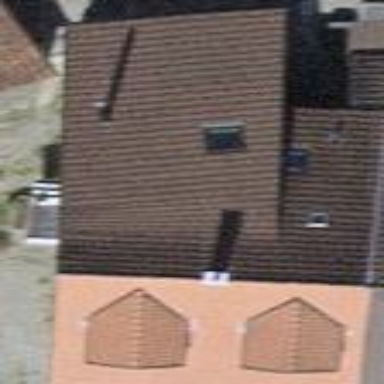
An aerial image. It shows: Residential building.